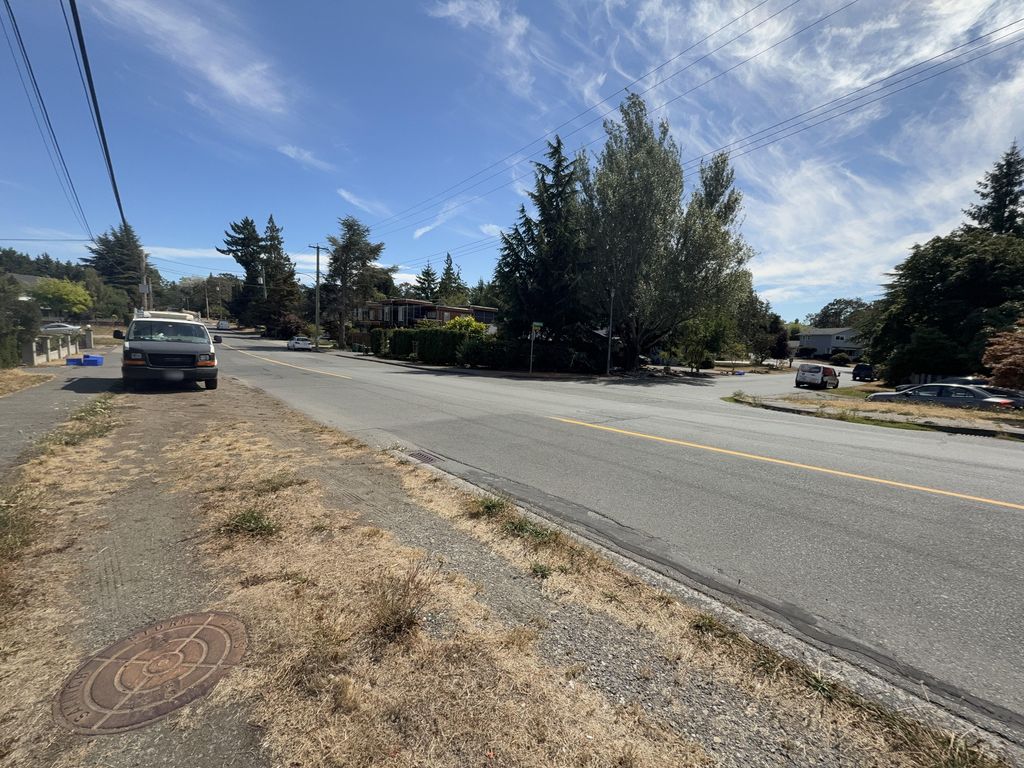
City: victoria